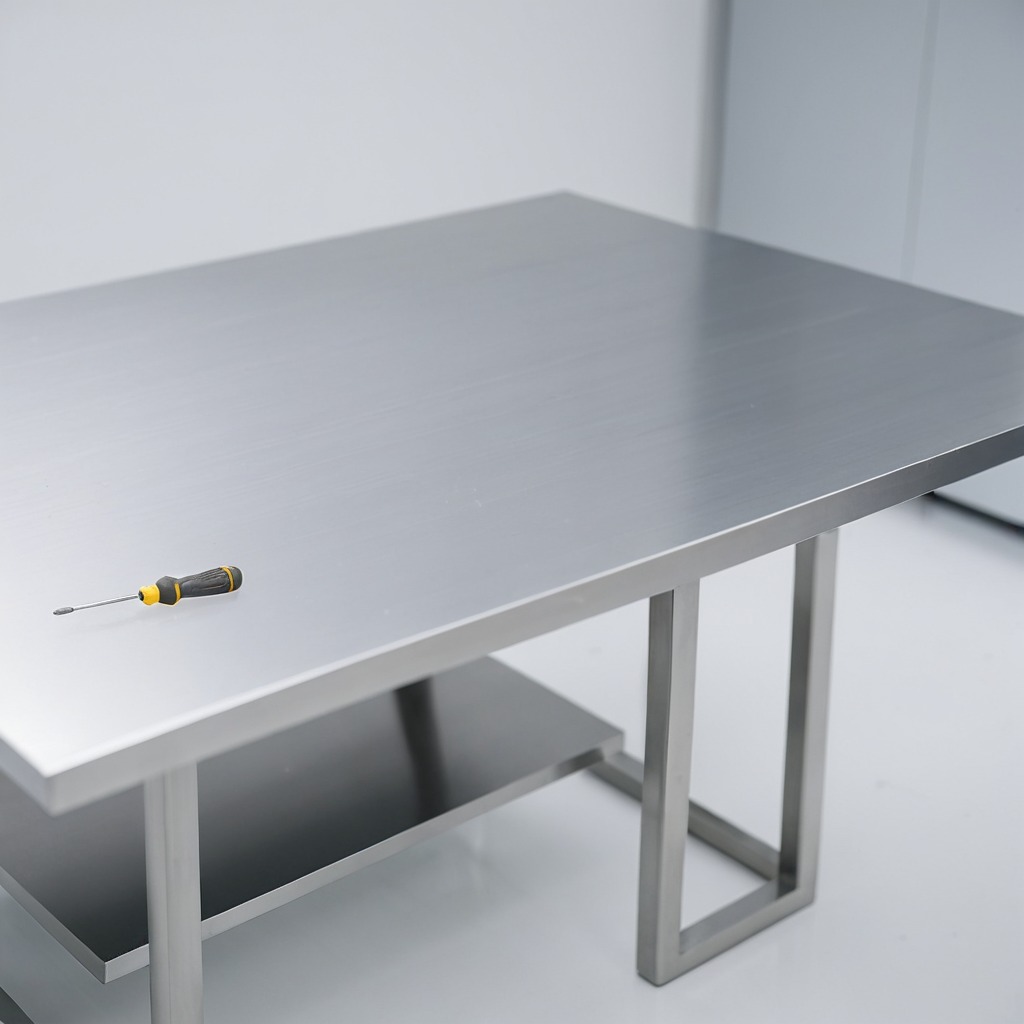
A screwdriver is lying on a stainless steel table in a high-end prototyping lab.